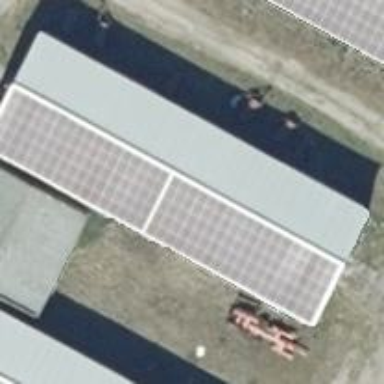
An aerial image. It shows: Solar photovoltaic panel generating electricity through small installation.